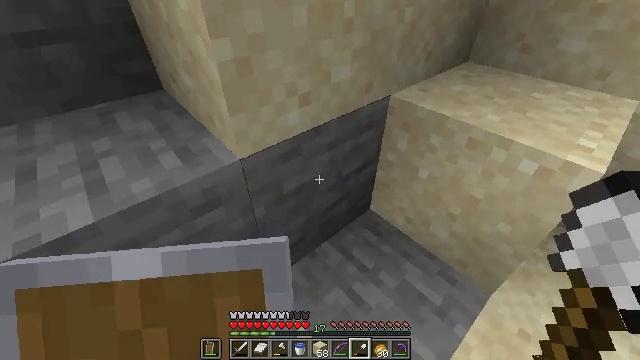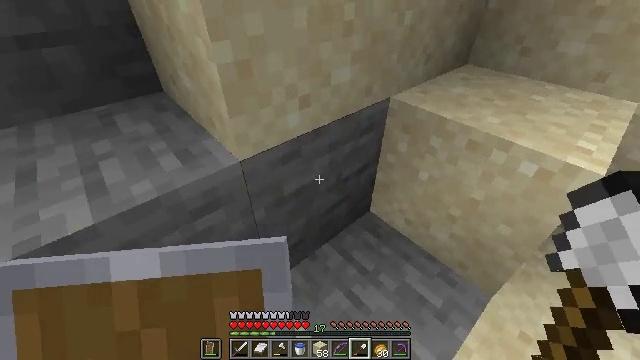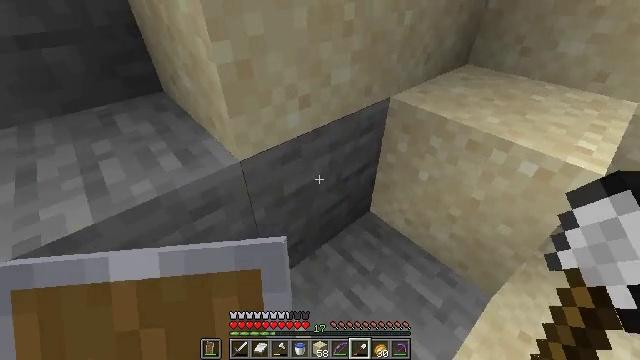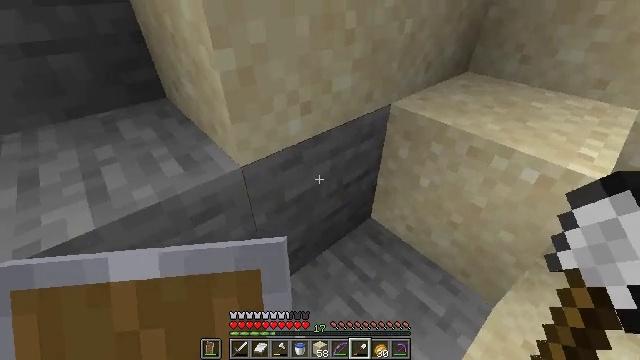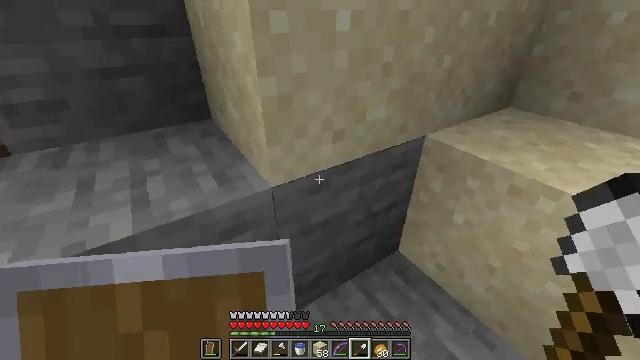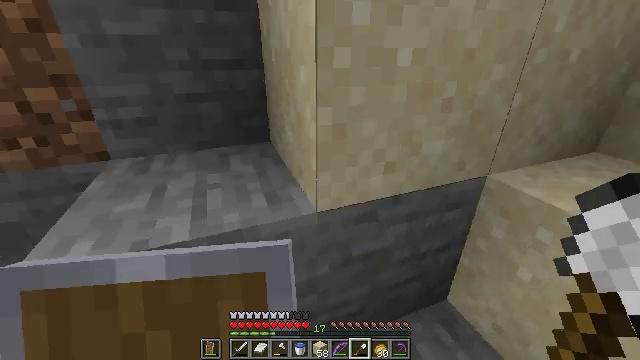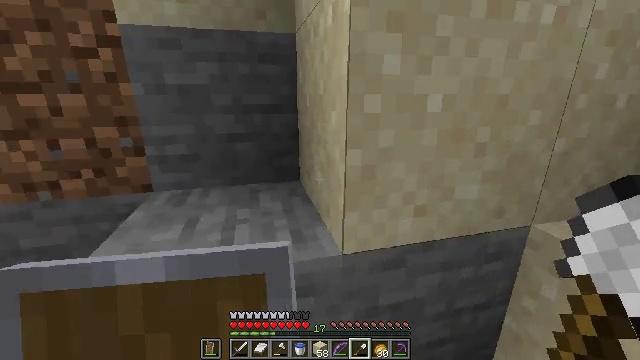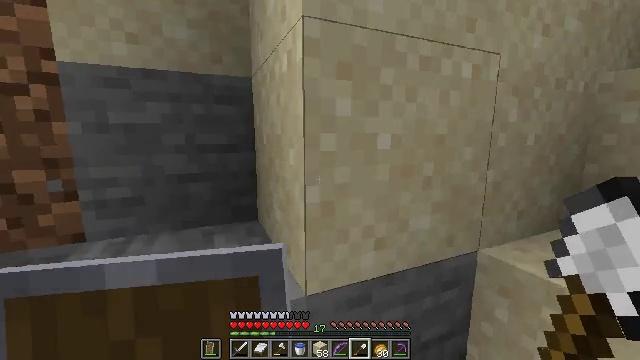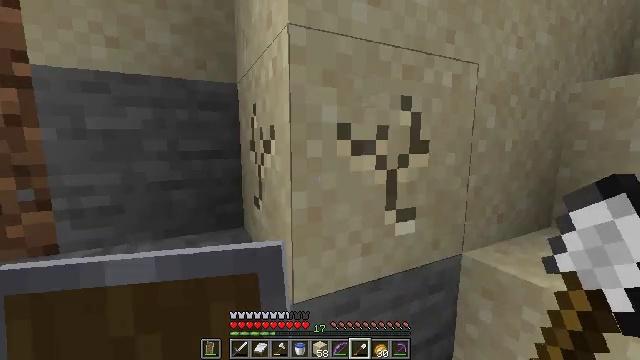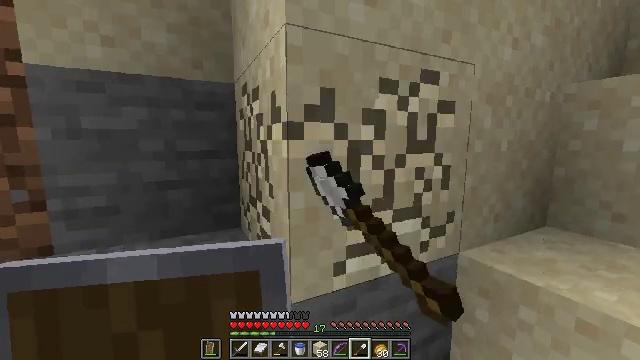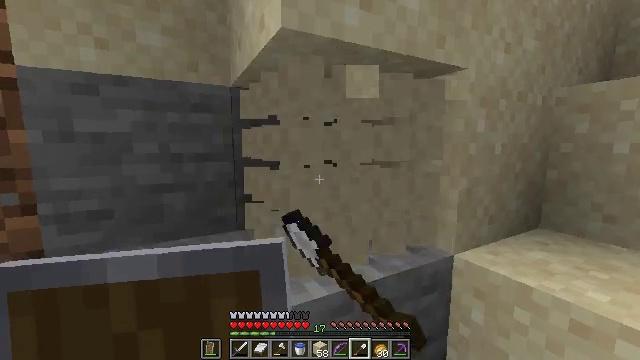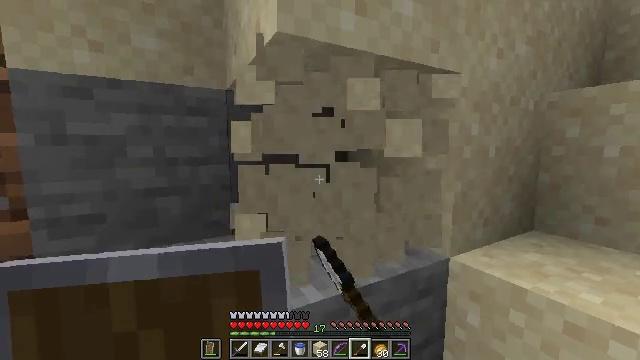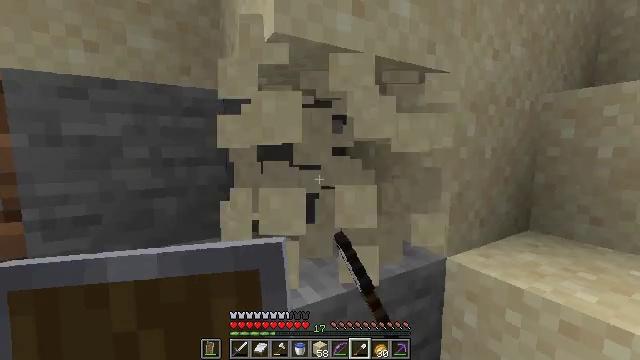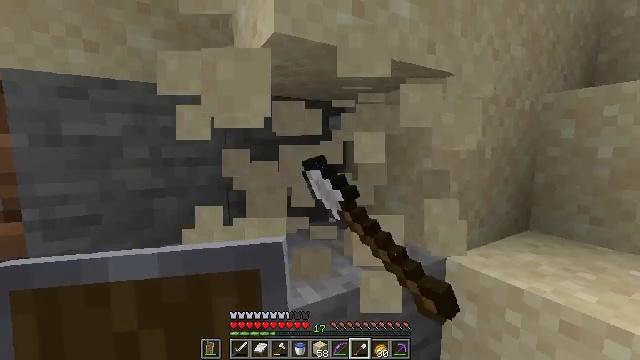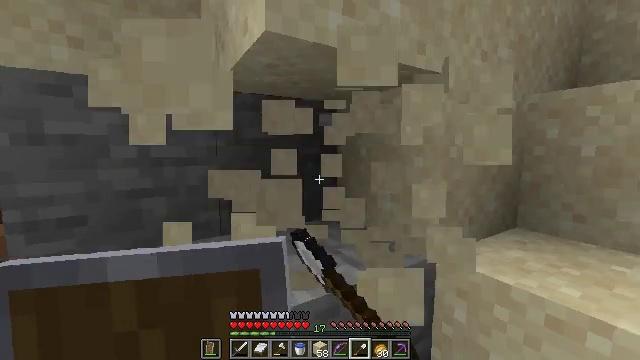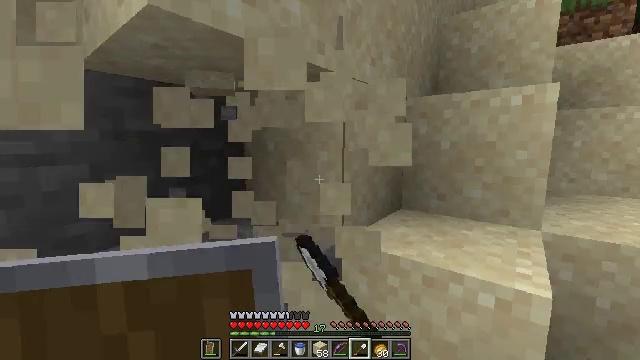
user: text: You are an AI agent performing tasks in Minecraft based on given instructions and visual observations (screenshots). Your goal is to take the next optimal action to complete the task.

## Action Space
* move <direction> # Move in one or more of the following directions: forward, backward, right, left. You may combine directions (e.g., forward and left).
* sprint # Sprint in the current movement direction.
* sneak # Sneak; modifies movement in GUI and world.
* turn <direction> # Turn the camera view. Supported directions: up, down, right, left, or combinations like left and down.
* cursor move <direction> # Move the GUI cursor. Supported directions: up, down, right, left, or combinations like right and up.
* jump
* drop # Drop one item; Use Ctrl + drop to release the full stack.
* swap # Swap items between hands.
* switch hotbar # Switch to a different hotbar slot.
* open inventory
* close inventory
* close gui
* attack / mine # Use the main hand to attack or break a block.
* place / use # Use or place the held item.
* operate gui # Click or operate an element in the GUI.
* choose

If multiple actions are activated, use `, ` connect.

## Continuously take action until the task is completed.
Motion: motion action
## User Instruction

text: Gather sand from the desert.
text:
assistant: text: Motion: no_op
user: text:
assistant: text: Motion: no_op
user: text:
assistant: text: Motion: turn up
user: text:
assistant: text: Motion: turn left and up
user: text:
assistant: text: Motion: turn left and up
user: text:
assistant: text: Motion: turn left and up
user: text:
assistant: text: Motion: turn right and up
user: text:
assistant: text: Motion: turn right and up, attack / mine
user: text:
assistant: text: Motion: attack / mine
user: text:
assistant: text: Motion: attack / mine
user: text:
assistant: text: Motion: attack / mine
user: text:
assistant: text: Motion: attack / mine
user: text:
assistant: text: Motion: attack / mine
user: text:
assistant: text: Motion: turn right
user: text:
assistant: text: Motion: turn right and down
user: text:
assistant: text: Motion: turn right and down, attack / mine
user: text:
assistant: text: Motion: attack / mine
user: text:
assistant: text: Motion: attack / mine
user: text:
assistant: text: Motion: attack / mine
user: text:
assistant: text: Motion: attack / mine
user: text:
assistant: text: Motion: attack / mine
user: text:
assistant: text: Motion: attack / mine
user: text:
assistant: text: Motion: attack / mine
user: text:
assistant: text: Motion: turn right and down
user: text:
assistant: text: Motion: turn right and down
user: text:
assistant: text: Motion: turn right and down, attack / mine
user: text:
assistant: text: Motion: attack / mine
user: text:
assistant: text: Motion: attack / mine
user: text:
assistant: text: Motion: attack / mine
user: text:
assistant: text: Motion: attack / mine